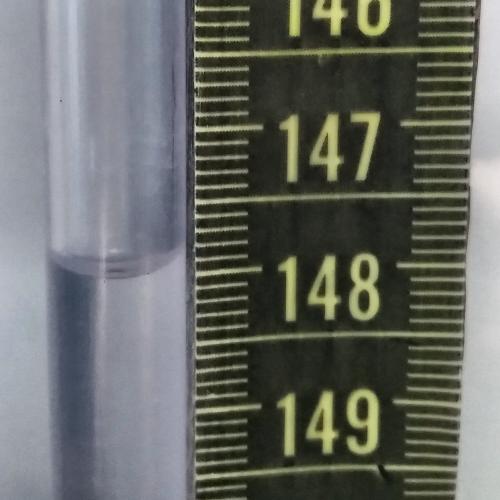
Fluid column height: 147.9 cm